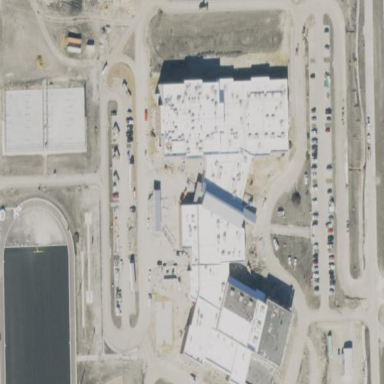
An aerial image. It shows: School building.